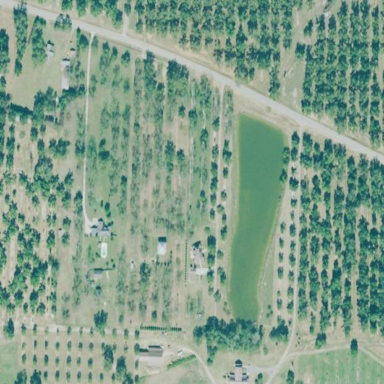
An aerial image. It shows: Orchard.